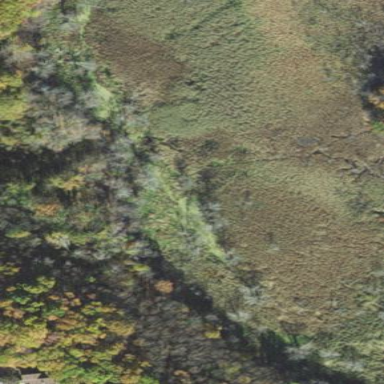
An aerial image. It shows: Swampy wetland area.